Field crop: maize
Growth stage: 2
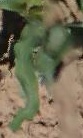
Species: maize